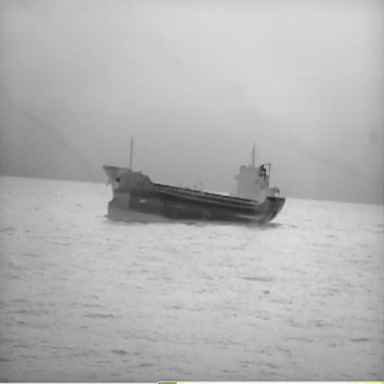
There is a liner in the infrared image.